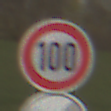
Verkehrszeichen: Geschwindigkeit100
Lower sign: EndeUeberholverbotKraftfahrzeuge
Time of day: MorningAfternoon
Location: Outdoor (Suburban)
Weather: Overcast
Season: NotSpecified
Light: Natural